Question: In the MVC project I updated the from AutoMapper 3.1.0 to AutoMapper 3.1.1 and now I see 'AutoMapper.Net4.dll' in root of the project in Solution Explorer.

When I browse to the directory of the project the .dll is not there at the root of the project as shown in Solution Explorer.
When I view its properties in Solution Explorer I see that the file is properly located in 'packages\AutoMapper.3.1.1\lib
et40\AutoMapper.Net4.dll' under my project. The application itself seems to work fine.
So I'm wondering what is happening here? Because I've never seen this before.
Thanks.
I reverted back to version 3.1.0 and no such issue is found.
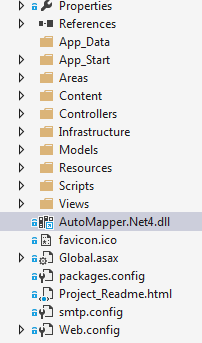
Answer: This was removed in the 3.2 beta version. I now use a PowerShell script to force the .Net4.dll to be copied to the bin folder (sometimes MSBuild won't).